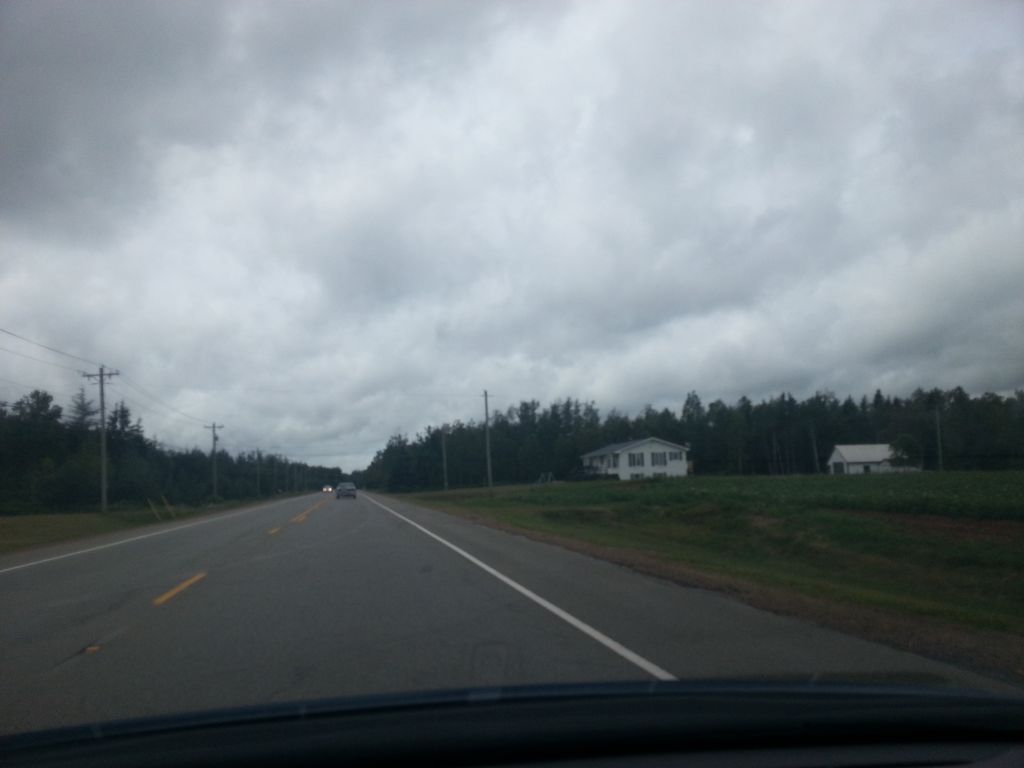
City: charlottetown